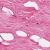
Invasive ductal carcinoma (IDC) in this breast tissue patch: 0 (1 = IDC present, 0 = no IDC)